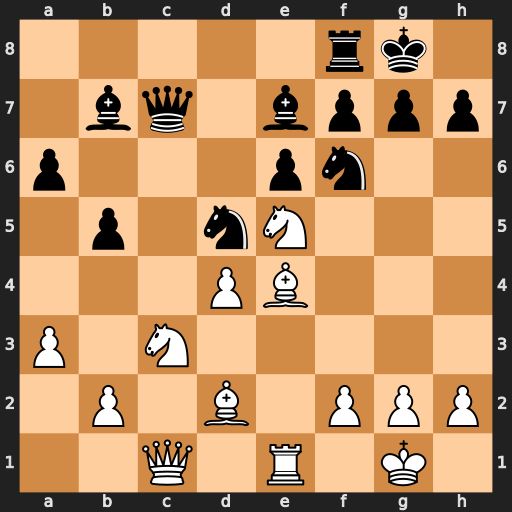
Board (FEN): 5rk1/1bq1bppp/p3pn2/1p1nN3/3PB3/P1N5/1P1B1PPP/2Q1R1K1
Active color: w
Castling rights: -
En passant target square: -
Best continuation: Nxd5 Nxd5 Qxc7 Nxc7 Bxb7